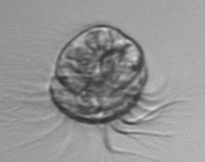
Label: Leegaardiella_ovalis